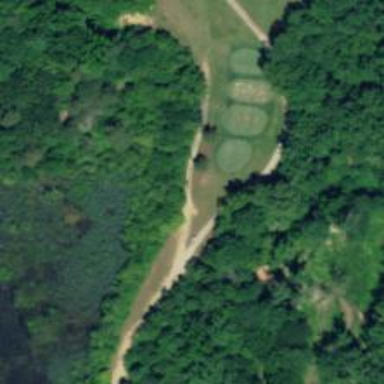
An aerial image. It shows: Pathway for golfing.